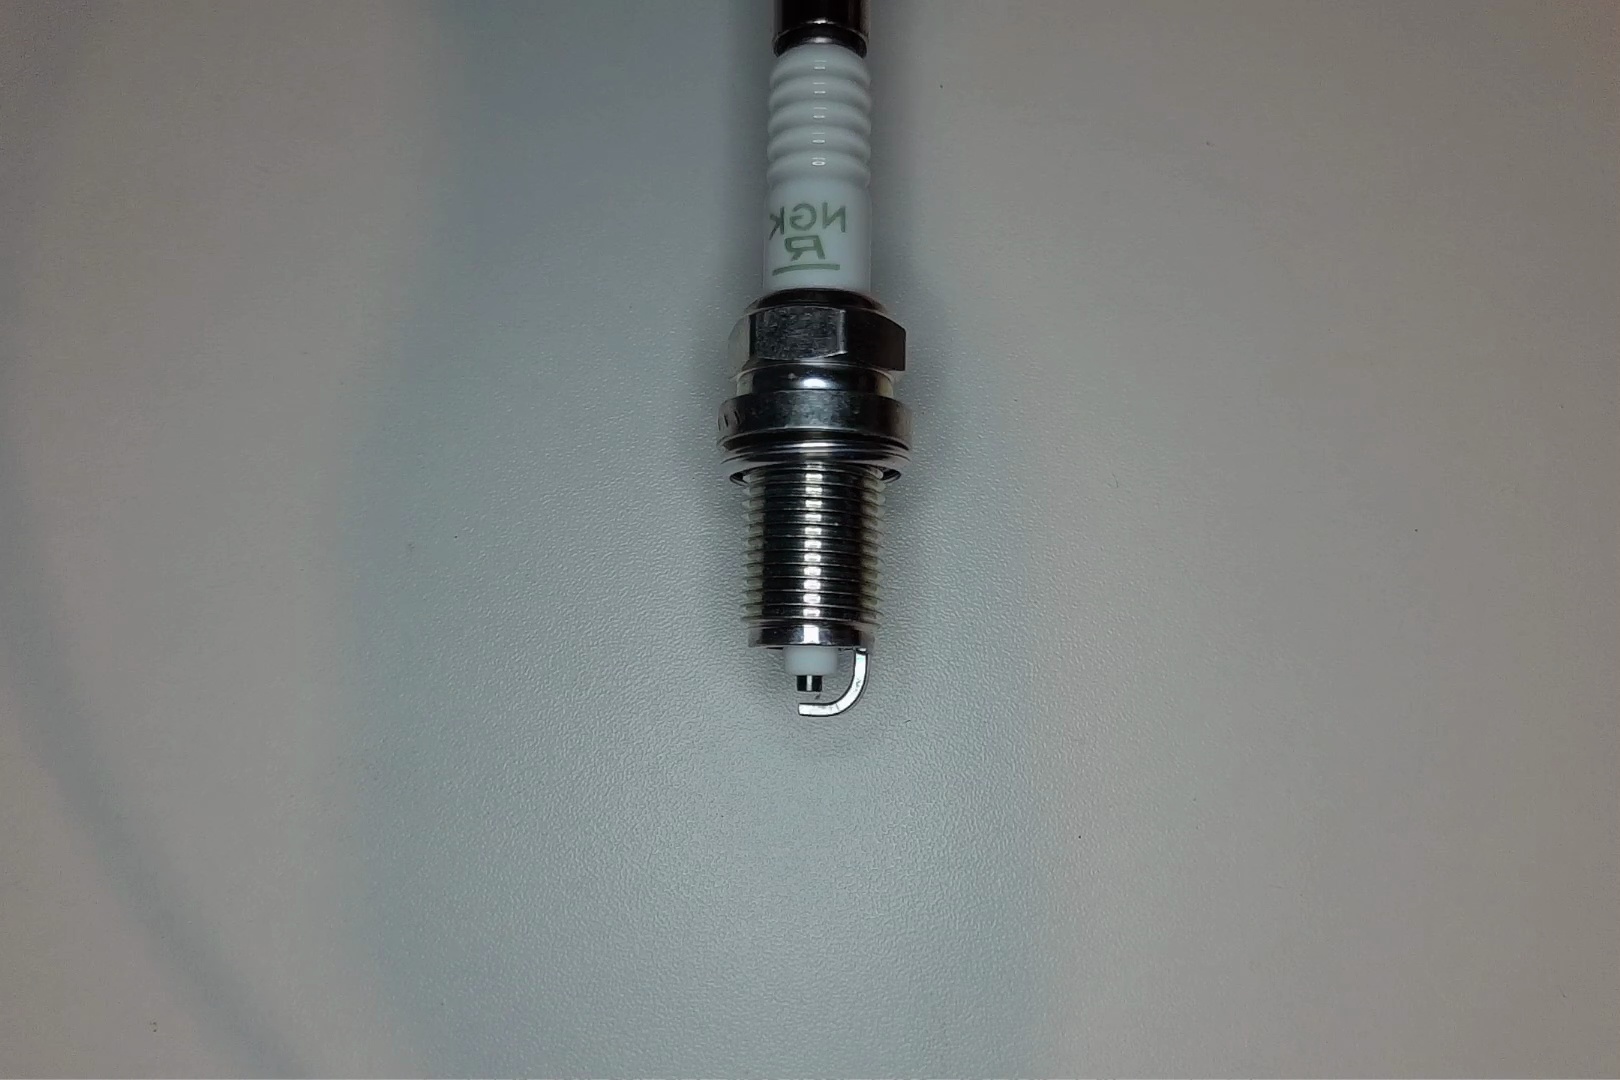
Label: no anomaly